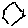
Label: hexagon